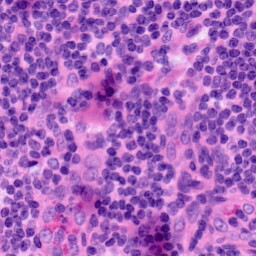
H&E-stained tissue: LymphNode